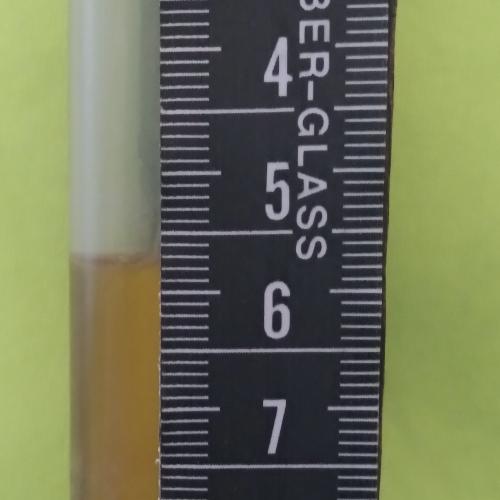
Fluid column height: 5.7 cm